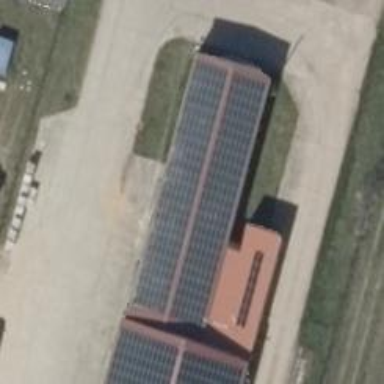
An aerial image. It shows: Solar power generator utilizing photovoltaic technology with solar photovoltaic panels.